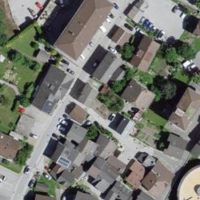
EUNIS habitat code: 54
Species observed at this site:
Plantago major